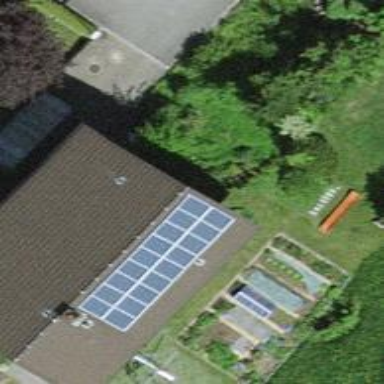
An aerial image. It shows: Solar photovoltaic panel generating electricity through small installation.